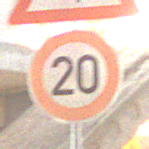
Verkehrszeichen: Geschwindigkeit20
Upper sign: FlugbetriebLinks
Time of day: SunriseSunset
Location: Roofed (Suburban)
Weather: Clear
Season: NotSpecified
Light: Natural